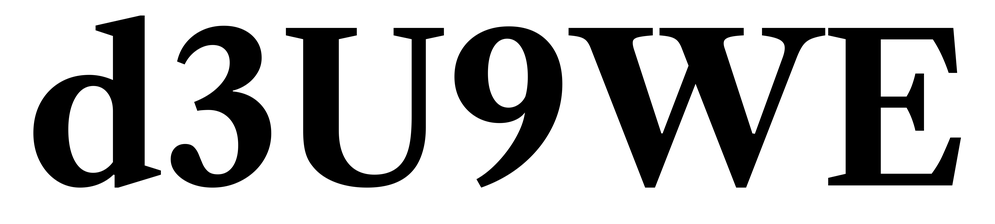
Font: LibreCaslonText_Bold